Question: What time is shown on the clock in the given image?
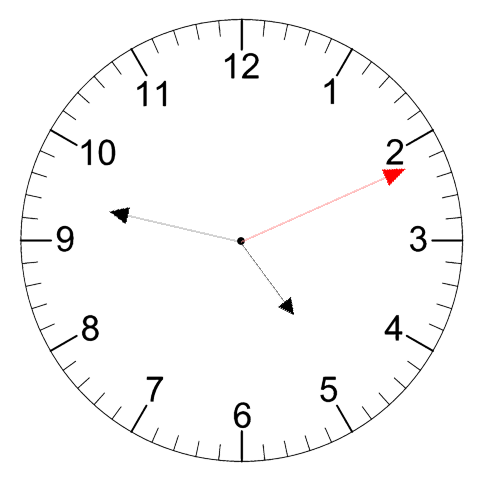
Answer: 04:47:11